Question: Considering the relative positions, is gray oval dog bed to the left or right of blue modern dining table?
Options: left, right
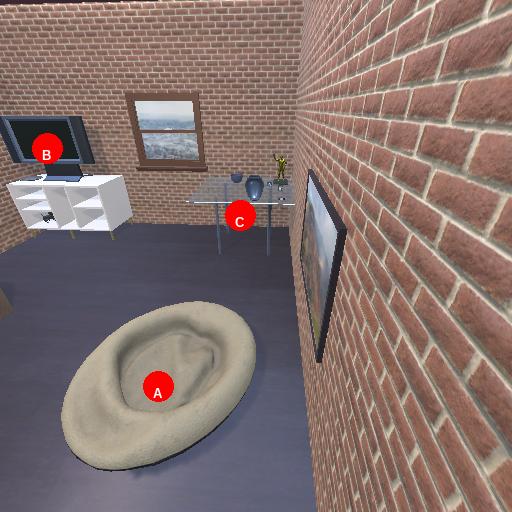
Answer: left